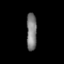
Tissue: lung
Cell type: Endothelial cells
Senescence score: 0.5456
Nuclear area (px): 380
Mean DAPI intensity: 123.734